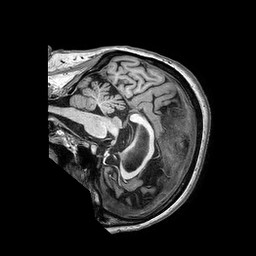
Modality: T1w
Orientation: sagittal
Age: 74
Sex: female
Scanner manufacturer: philips
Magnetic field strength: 3 T
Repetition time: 0.006618 s
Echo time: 0.002984 s